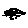
Label: moon